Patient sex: M
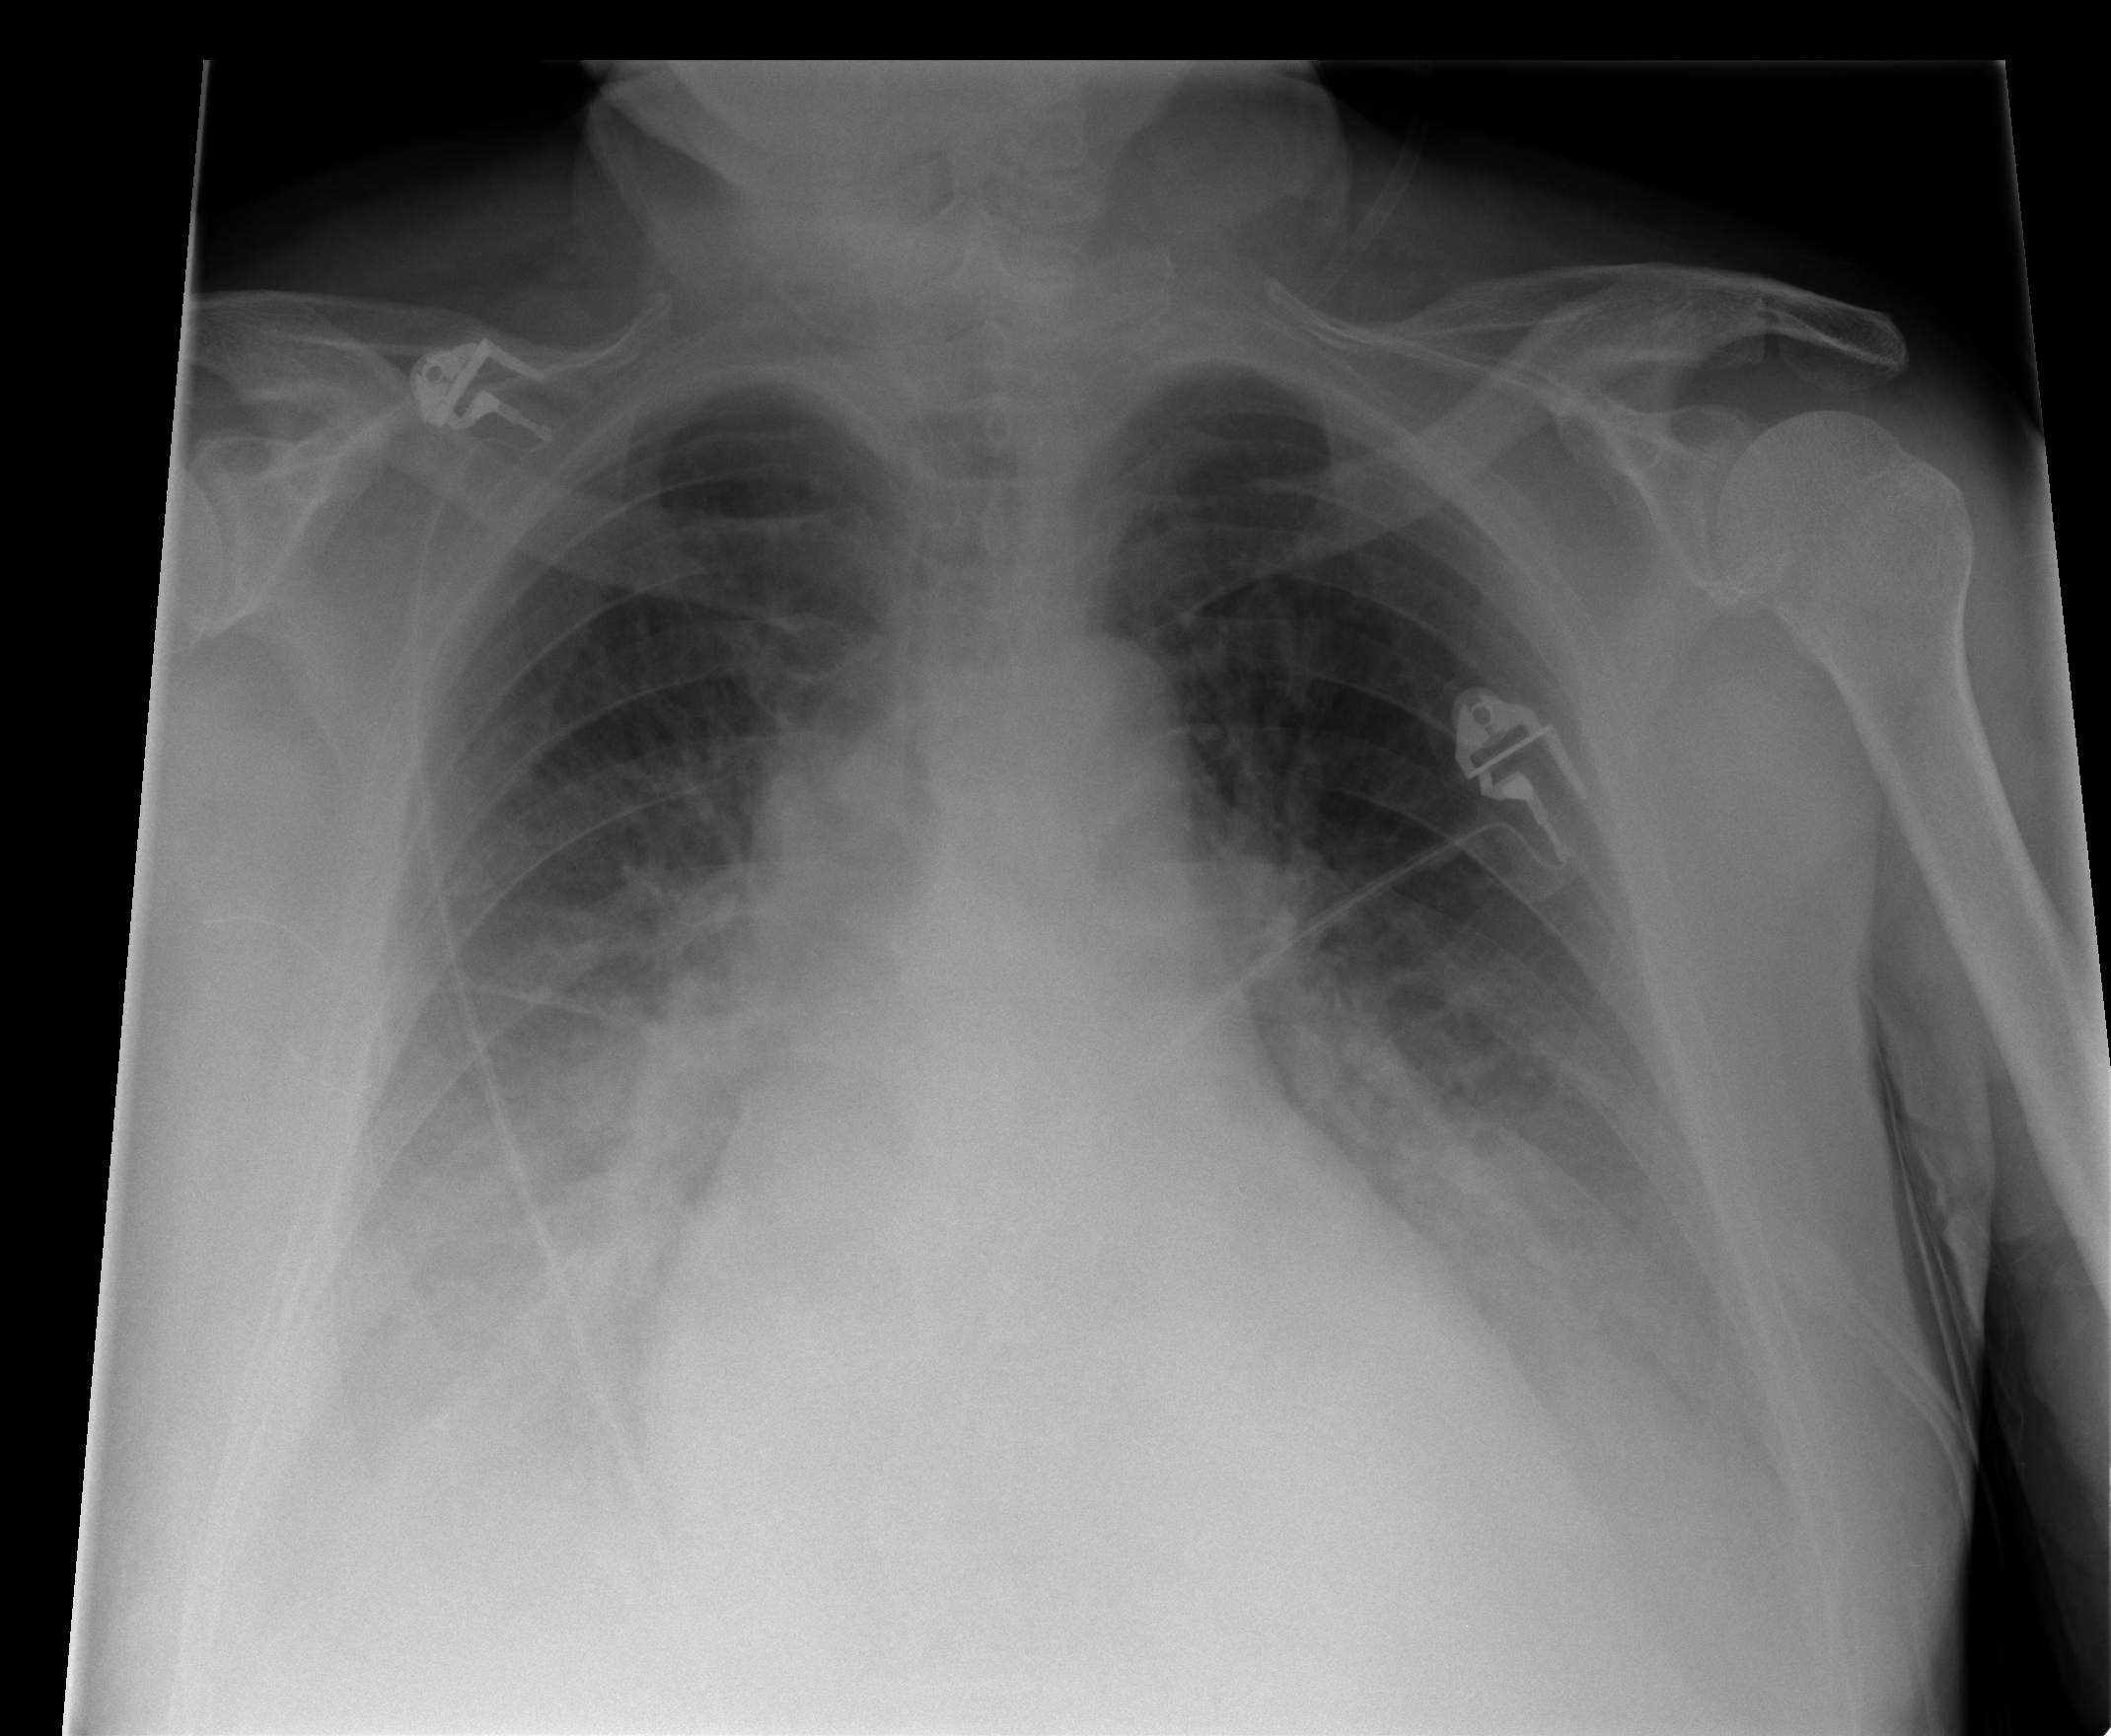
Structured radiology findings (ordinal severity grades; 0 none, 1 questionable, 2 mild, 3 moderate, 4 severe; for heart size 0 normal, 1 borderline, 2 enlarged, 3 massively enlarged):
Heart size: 2
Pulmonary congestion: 2
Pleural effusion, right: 2
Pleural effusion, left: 2
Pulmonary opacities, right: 0
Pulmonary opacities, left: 0
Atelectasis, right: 2
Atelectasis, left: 2